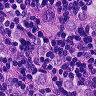
Metastatic tissue present: yes